Question: I'm having more than 150 Datacontacts in each I've more than 10 DataMember. How to find the unused Datamember in the code?
I'm able to find by right-clicking on the DataMember and "Find All Reference" option, But this is not a solution to my problem because I've huge number of DataMember.
update :
I've find one Vs2010 plug-in <URL>.Using this I'm able to find unused methods and classes but not DataMember.
I've tried below code in Ndepend but it is not working.
'''
// <Name>Potentially dead Fields</Name>
warnif count > 0
from f in JustMyCode.Fields where
f.NbMethodsUsingMe == 0 &&
!f.IsPublic && // Although not recommended, public fields might be used by client applications of your assemblies.
!f.IsLiteral && // The IL code never explicitely uses literal fields.
!f.IsEnumValue && // The IL code never explicitely uses enumeration value.
f.Name != "value__" && // Field named 'value__' are relative to enumerations and the IL code never explicitely uses them.
!f.HasAttribute("NDepend.Attributes.IsNotDeadCodeAttribute".AllowNoMatch()) &&
!f.IsGeneratedByCompiler // If you don't want to link NDepend.API.dll, you can use your own IsNotDeadCodeAttribute and adapt this rule.
select f
'''

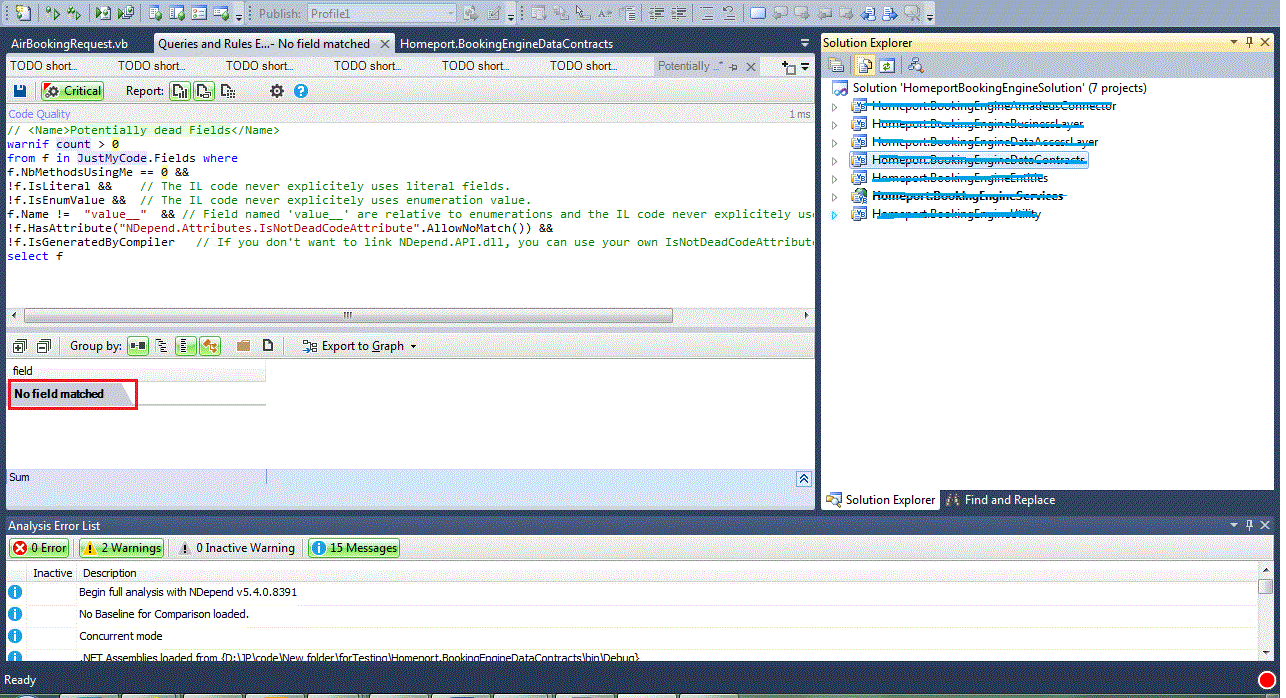
Answer: I've removed the Property Key word in the DataMember.then I ran the Ndepend.
I'm able to find the unused Datamembers.
'''
Public Class AccountInformation
<DataMember()>
Public Property AccountNumber As String
<DataMember()>
Public Property OtherElementQualifier As String
<DataMember()>
Public Property OtherElementNumber As String
End Class
'''
remove Property Keyword
'''
Public Class AccountInformation
<DataMember()>
Public AccountNumber As String
<DataMember()>
Public OtherElementQualifier As String
<DataMember()>
Public OtherElementNumber As String
End Class
'''
then run the below script in Ndepend.
'''
// <Name>Potentially dead Fields</Name>
warnif count > 0
from f in JustMyCode.Fields where
f.NbMethodsUsingMe == 0 &&
//!f.IsPublic && Although not recommended, public fields might be used by client applications of your assemblies.
!f.IsLiteral && // The IL code never explicitely uses literal fields.
!f.IsEnumValue && // The IL code never explicitely uses enumeration value.
f.Name != "value__" && // Field named 'value__' are relative to enumerations and the IL code never explicitely uses them.
!f.HasAttribute("NDepend.Attributes.IsNotDeadCodeAttribute".AllowNoMatch()) &&
!f.IsGeneratedByCompiler // If you don't want to link NDepend.API.dll, you can use your own IsNotDeadCodeAttribute and adapt this rule.
select f
'''